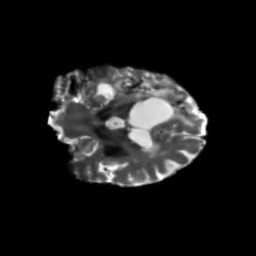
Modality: T2w
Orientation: coronal
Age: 65
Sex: female
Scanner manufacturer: siemens
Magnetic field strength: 3 T
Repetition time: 5.47 s
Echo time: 0.0854 s